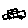
Label: car